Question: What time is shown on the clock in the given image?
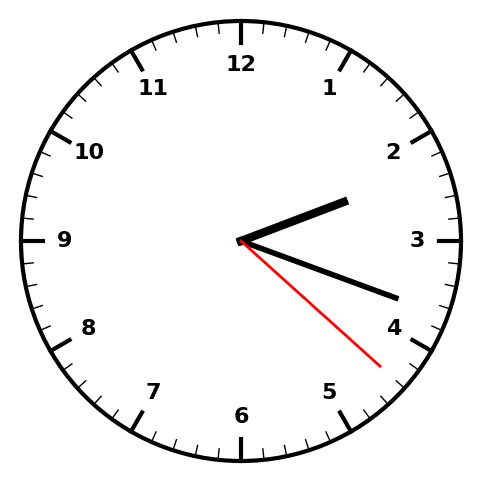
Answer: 02:18:22